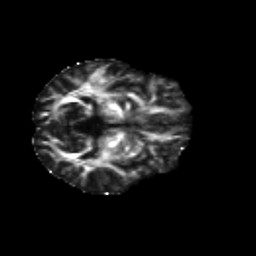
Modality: FA
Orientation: axial
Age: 56
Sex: male
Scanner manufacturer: siemens
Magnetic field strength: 3 T
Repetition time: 4.71 s
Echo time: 0.0906 s